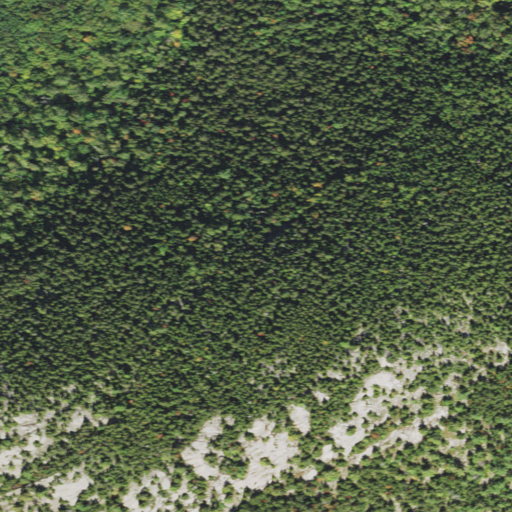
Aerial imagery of mountain in New Hampshire named Bald Knob containing evergreen forest, shrub, mixed forest, herbaceous wetlands, and deciduous forest